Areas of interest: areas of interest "Luoyang City Institute of Cultural Relics and Archaeological Research (West Guan Campus)"
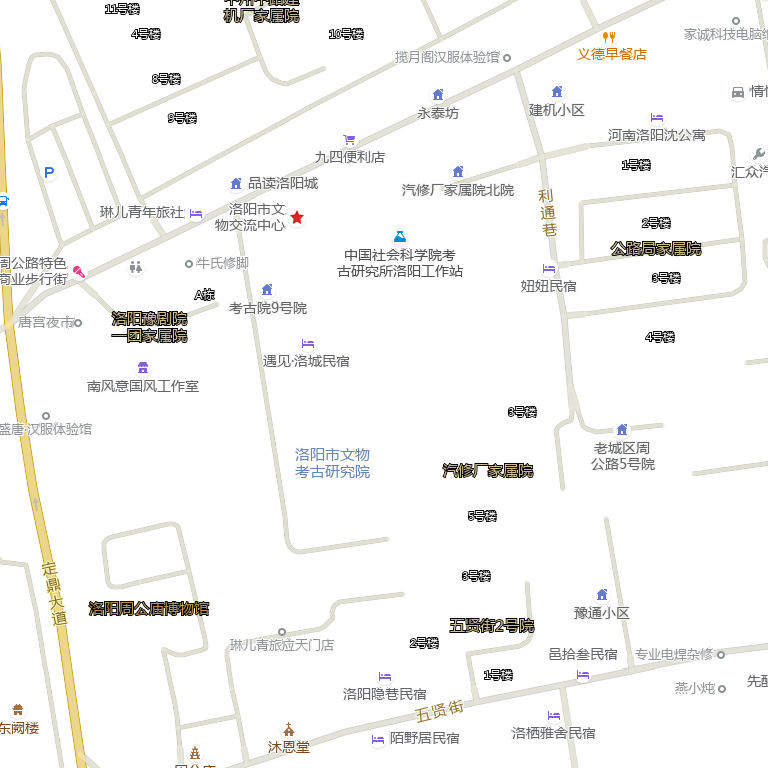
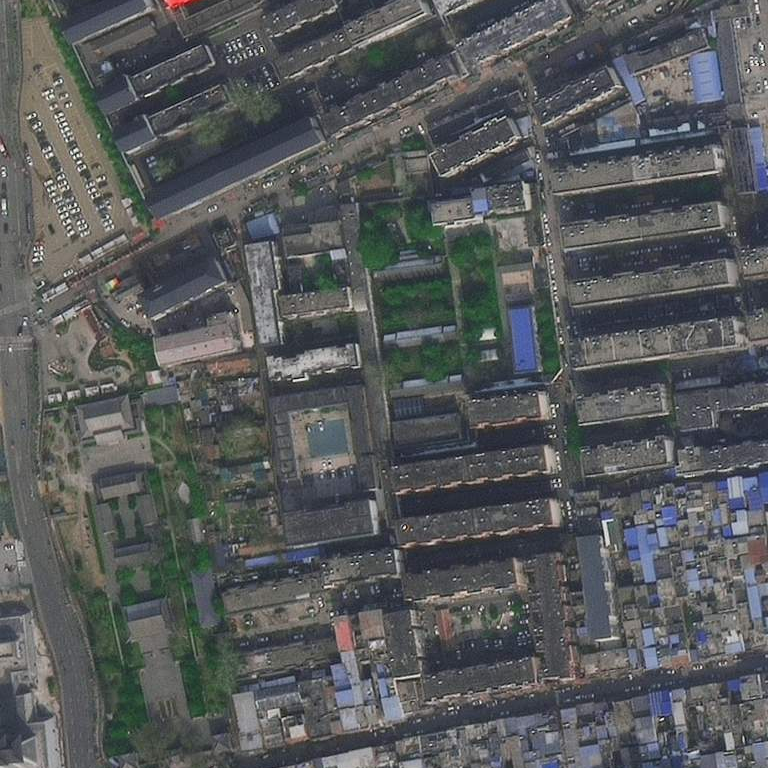